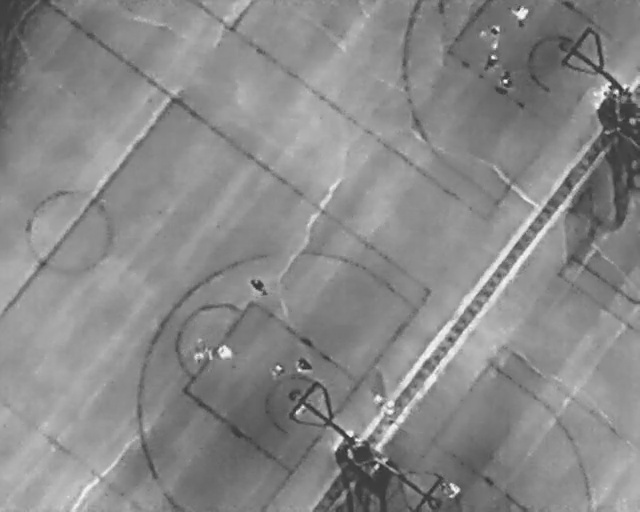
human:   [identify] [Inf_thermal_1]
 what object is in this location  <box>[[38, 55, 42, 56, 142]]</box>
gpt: <ref>1 medium person at the center</ref>

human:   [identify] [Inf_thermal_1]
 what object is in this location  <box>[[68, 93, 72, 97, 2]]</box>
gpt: <ref>1 large person at the bottom right</ref>